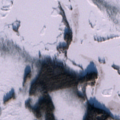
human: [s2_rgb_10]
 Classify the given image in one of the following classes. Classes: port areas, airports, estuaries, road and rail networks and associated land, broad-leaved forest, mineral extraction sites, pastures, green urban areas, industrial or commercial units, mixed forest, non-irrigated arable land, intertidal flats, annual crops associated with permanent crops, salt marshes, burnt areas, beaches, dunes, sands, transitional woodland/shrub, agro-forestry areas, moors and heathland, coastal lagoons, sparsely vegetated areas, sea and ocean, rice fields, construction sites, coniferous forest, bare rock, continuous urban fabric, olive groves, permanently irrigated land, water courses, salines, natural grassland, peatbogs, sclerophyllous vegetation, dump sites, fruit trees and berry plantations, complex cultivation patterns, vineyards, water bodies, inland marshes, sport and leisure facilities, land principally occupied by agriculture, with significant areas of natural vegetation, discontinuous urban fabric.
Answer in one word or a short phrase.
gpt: coniferous forest, peatbogs, water courses